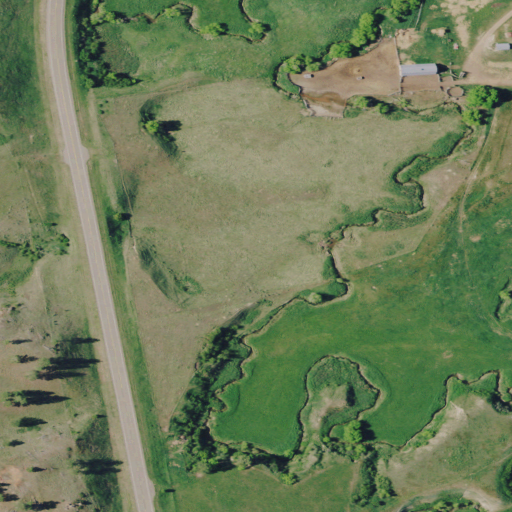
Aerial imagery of valley in Montana named Smith Coulee containing herbaceous wetlands, woody wetlands, shrub, open development, grassland, evergreen forest, and pasture